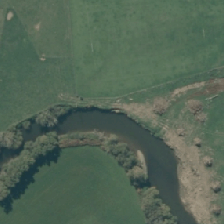
Land cover: deciduous_hardwood